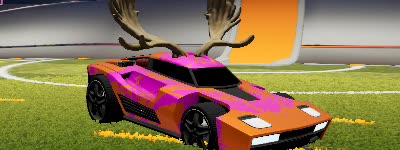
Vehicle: breakout